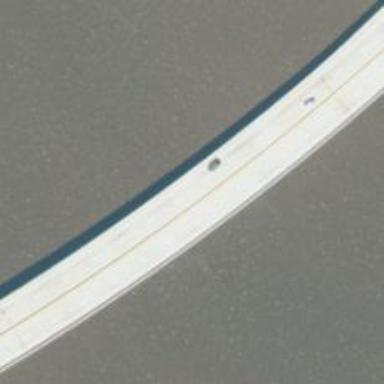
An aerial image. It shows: Beam bridge on motorway.